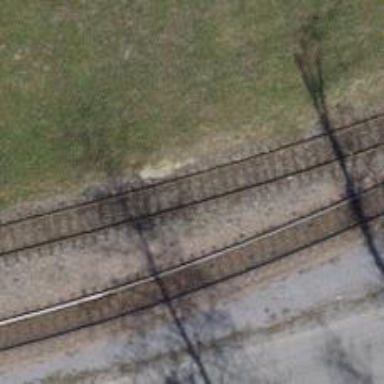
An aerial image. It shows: Single-track spur railway line.